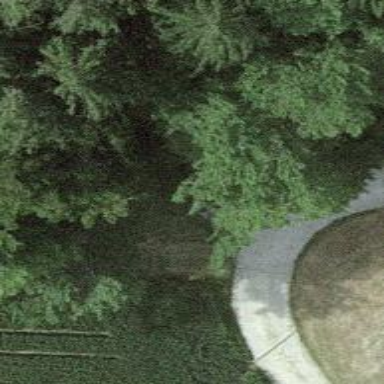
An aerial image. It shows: Brown bench in the vicinity.